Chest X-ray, AP view. Patient: 41 years old, sex M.
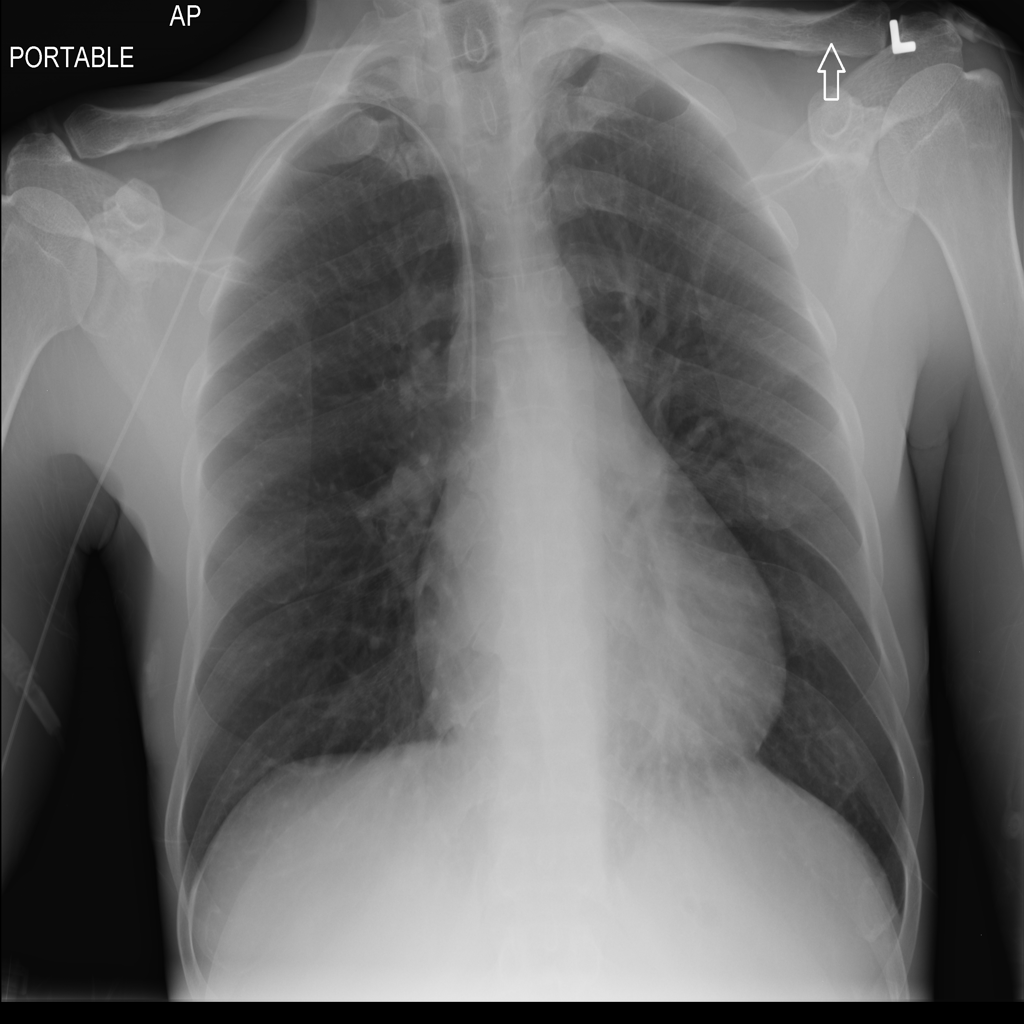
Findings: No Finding